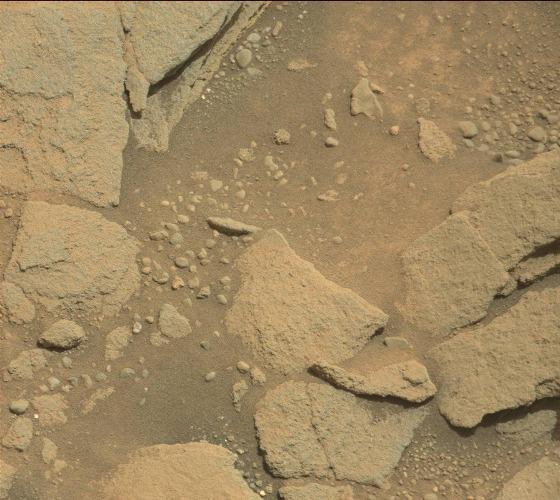
Terrain classes present: Bedrock, Gravel / Sand / Soil, Rock, Shadow